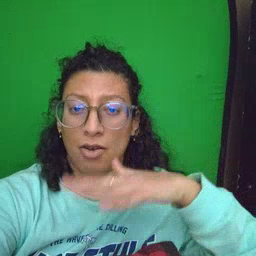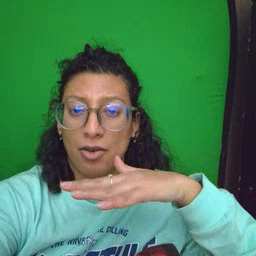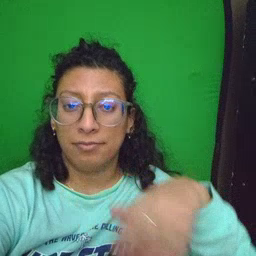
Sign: on